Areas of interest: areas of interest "Shopping Mall"
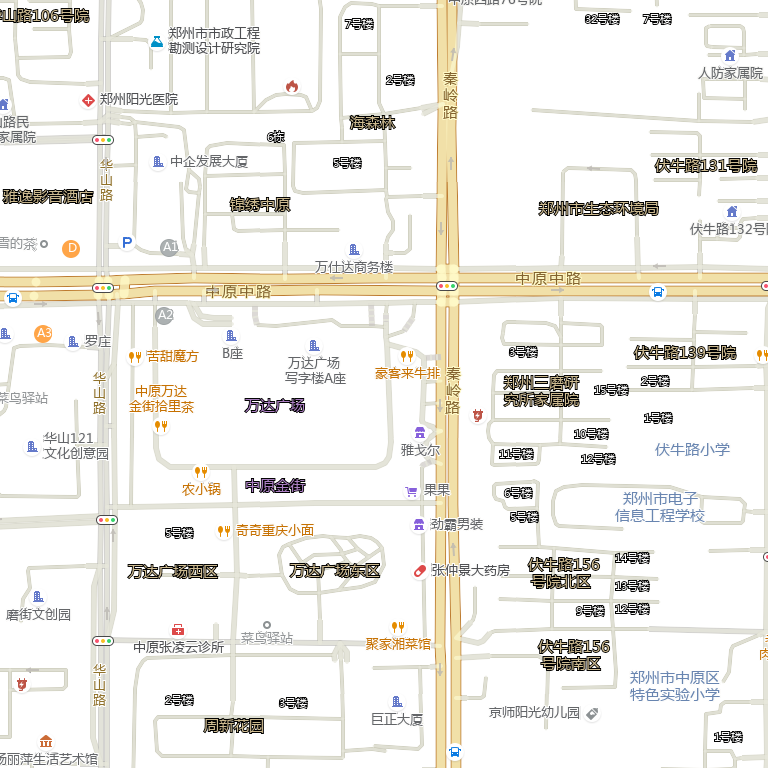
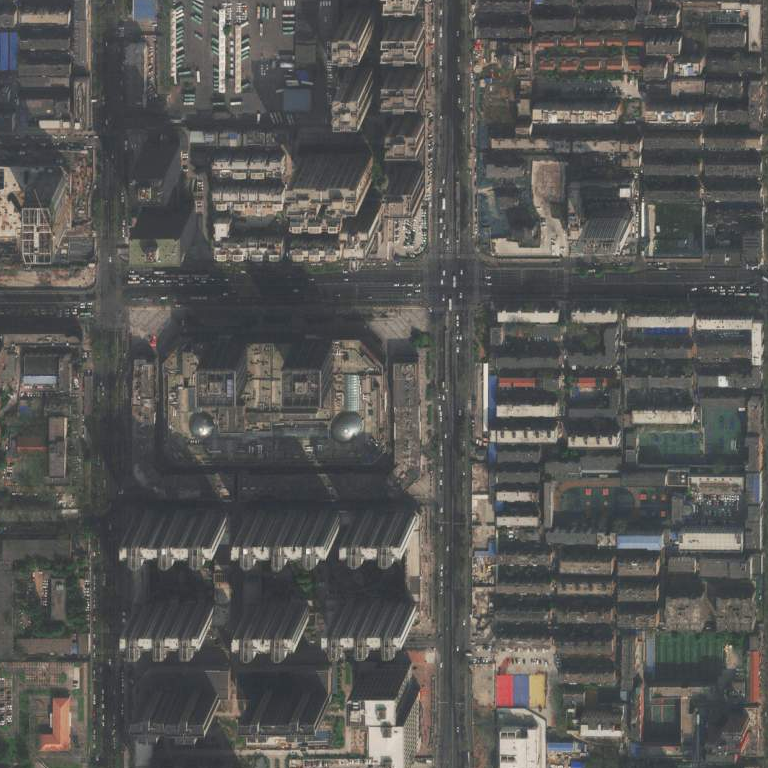